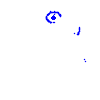
Particle: pion